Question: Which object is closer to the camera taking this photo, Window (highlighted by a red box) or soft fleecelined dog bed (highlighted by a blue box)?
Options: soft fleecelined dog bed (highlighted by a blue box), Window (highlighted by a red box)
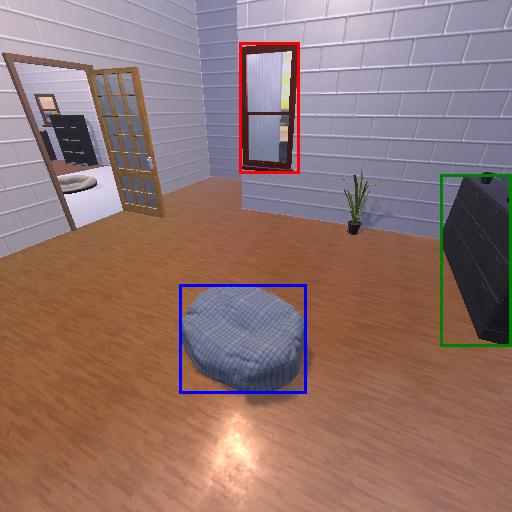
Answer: soft fleecelined dog bed (highlighted by a blue box)